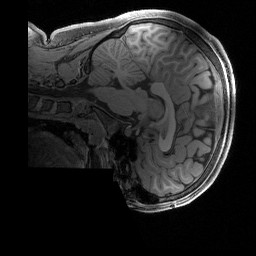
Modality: T1w
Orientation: sagittal